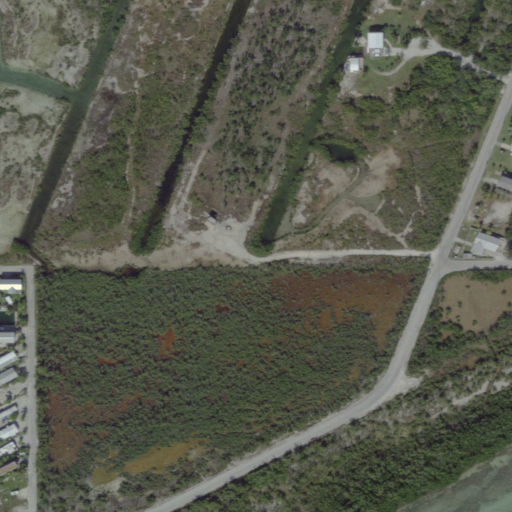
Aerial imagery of island in Florida named Geiger Key containing low intensity development, herbaceous wetlands, open development, medium intensity development, grassland, woody wetlands, and open water